Question: I'm using a PNG pattern to fill some backgrounds in my app, but it is not rendering so well as it should. I created the pattern in Photoshop and use it for many things and it works just fine, but with the same image i can't get the same results in Android. Check this:
- Photoshop image:
This is the XML I use to create the background:
'''
<?xml version="1.0" encoding="UTF-8"?>
<layer-list xmlns:android="http://schemas.android.com/apk/res/android" >
<item>
<color
android:color="@color/dark" />
</item>
<item>
<bitmap
android:src="@drawable/bg_stripes_dark_image"
android:antialias="true"
android:dither="true"
android:tileMode="repeat" />
</item>
</layer-list>
'''
Same pattern, same size, but different results. Am I missing something or it is really an Android's problem rendering repeated images?
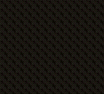
Answer: Your image is getting automatically upscaled by android. The simplest workaround is to put the image in 'drawable-nodpi' direcory.